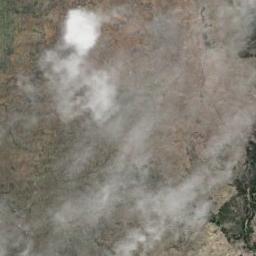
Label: cloud